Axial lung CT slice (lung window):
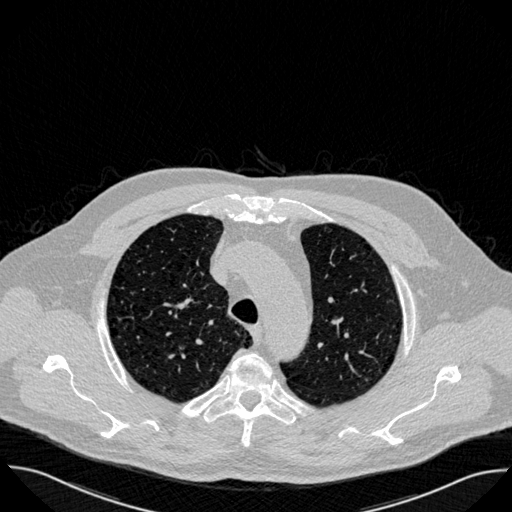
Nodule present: no